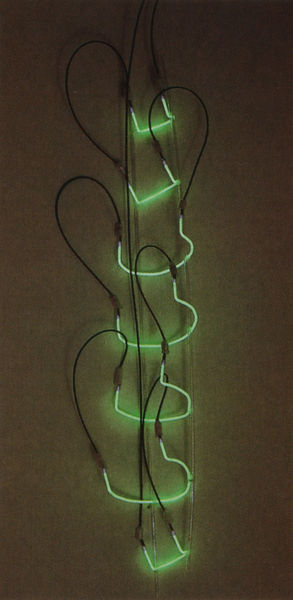
Titel: Neon Templates of the Left Half of My Body Taken at Ten-Inch Intervals
Künstler: Bruce Nauman
Schlagwörter: grün, licht, bogen, foto, kabel, installation, neon, instalation, nauman, bruce